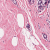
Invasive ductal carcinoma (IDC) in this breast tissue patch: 0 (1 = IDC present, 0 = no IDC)